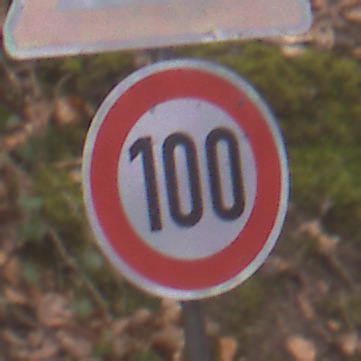
Verkehrszeichen: Geschwindigkeit100
Zusatzzeichen oben: RadverkehrRechts
Umgebung: Outdoor, Nature
Tageszeit: Midday
Wetter: Overcast
Licht: Natural
Jahreszeit: Autumn
Kontrast: LowContrast